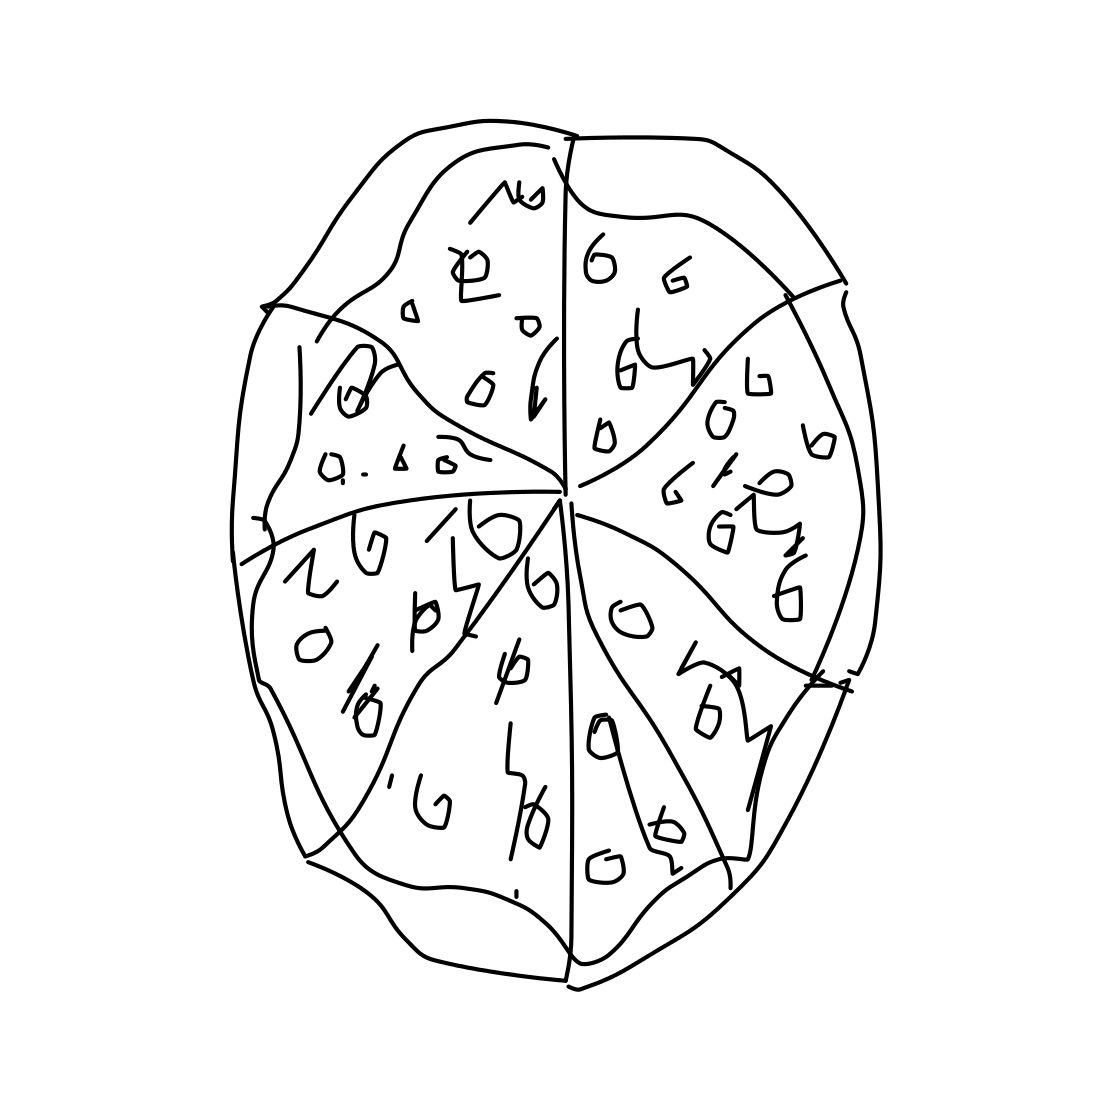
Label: pizza